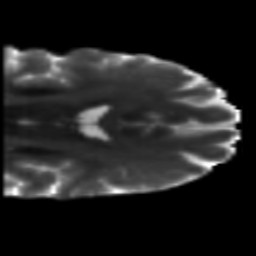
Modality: T2w
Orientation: coronal
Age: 46
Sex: male
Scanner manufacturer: siemens
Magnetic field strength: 3 T
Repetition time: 5.5 s
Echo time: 0.101 s